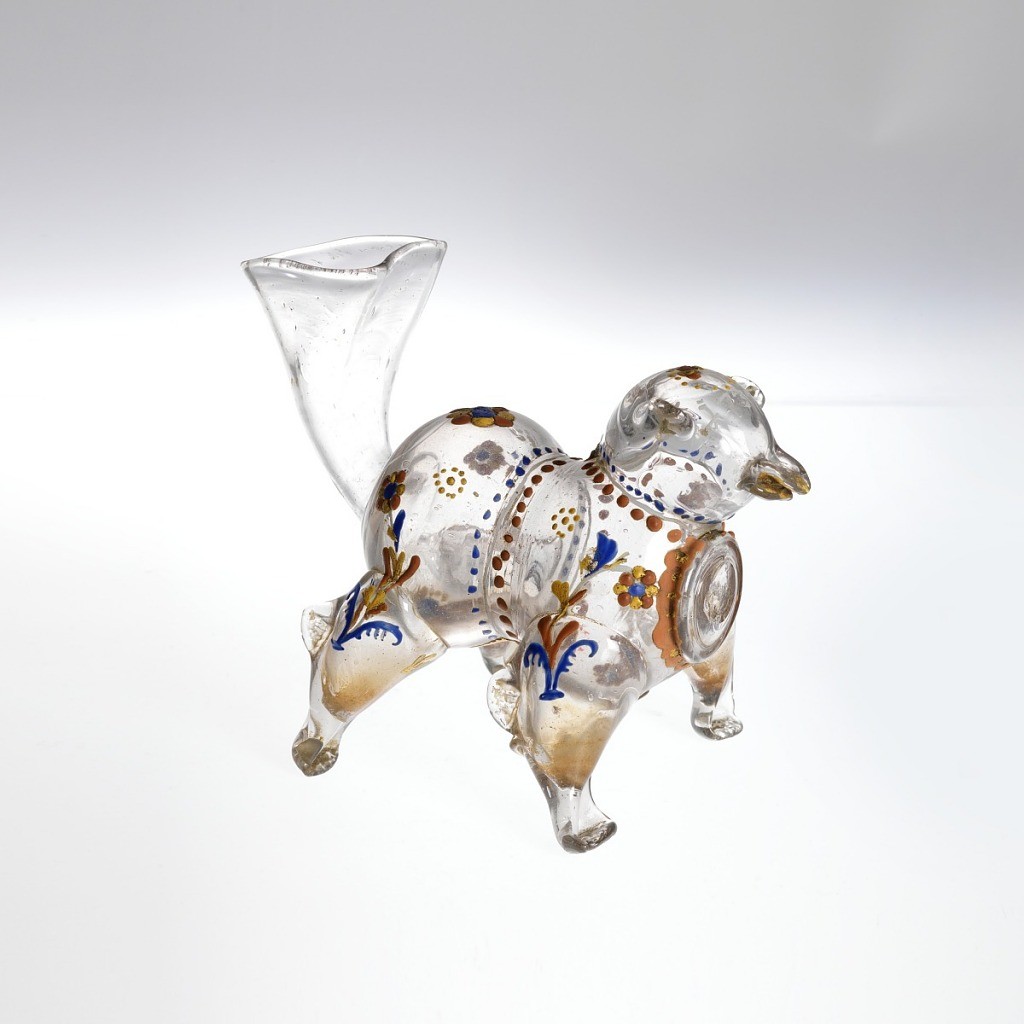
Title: Creamer
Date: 18th century
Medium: Glass
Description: Clear glass creamer in the shape of a four-legged animal (dog?) Tail flares wide open to create a spout.  Some painted decoration